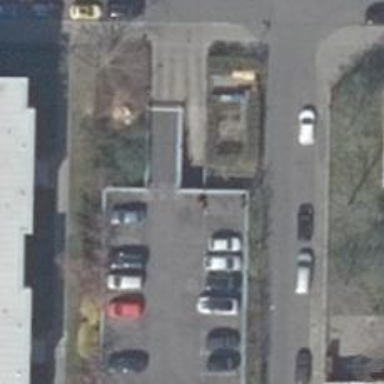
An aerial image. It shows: Parking entrance.